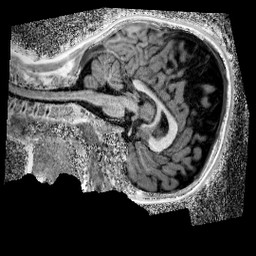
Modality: UNIT1_denoised
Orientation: sagittal
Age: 9
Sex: male
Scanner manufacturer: siemens
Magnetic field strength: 3 T
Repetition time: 4 s
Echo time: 0.00299 s